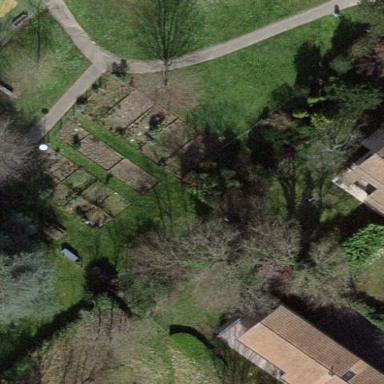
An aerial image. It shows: Garden surrounded by fence.